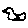
Label: bird